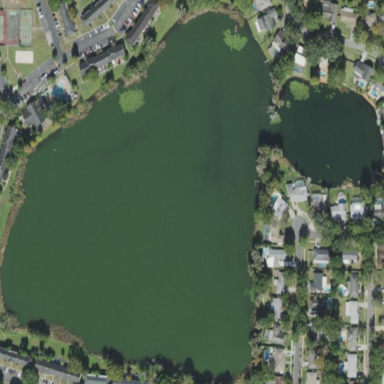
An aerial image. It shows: Serene lake surrounded by nature.